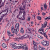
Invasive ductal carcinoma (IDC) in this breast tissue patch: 1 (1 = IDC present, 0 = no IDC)